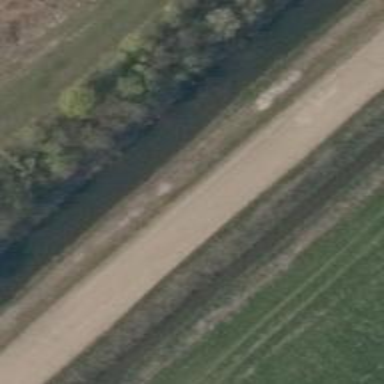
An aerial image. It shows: Track road with grade3 tracktype.